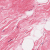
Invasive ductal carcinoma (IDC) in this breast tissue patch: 0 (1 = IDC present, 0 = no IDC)